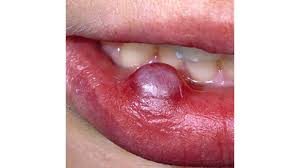
Condition: Mouth Ulcer